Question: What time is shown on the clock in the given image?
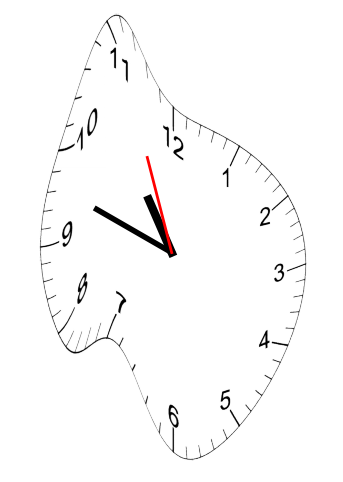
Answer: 10:47:56